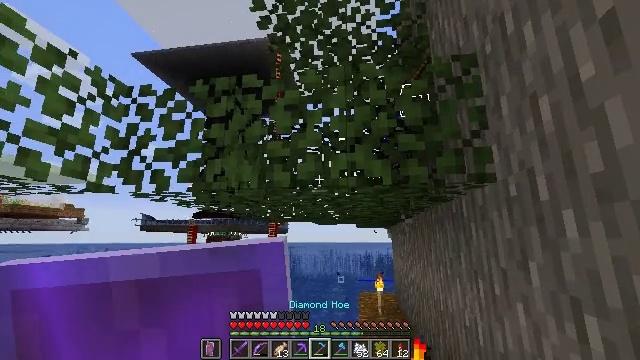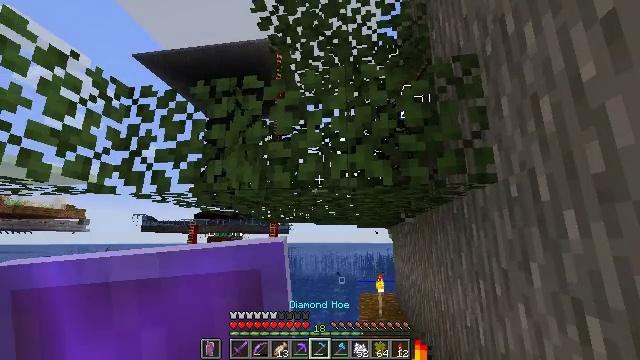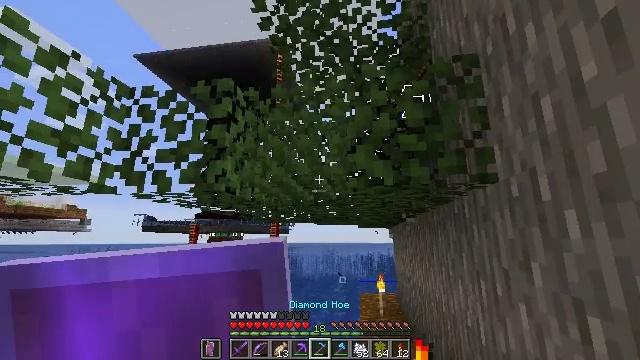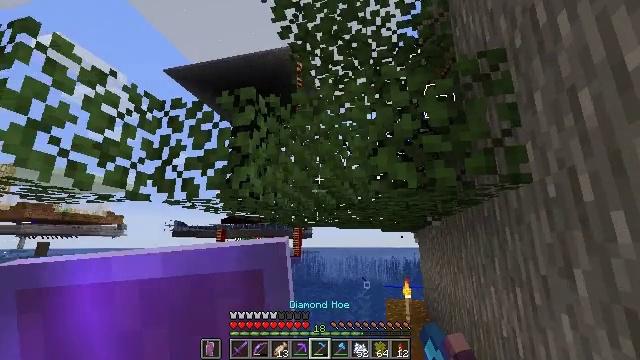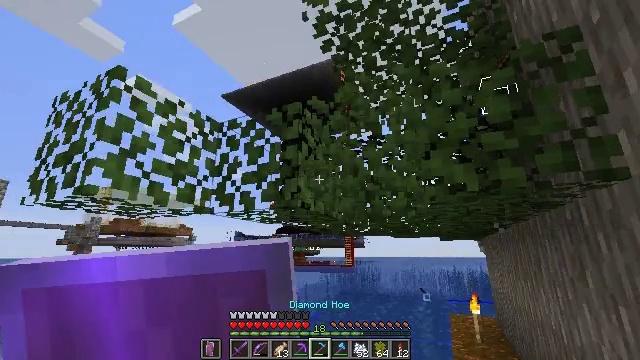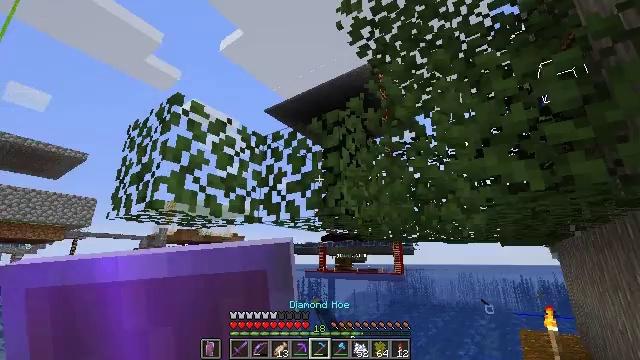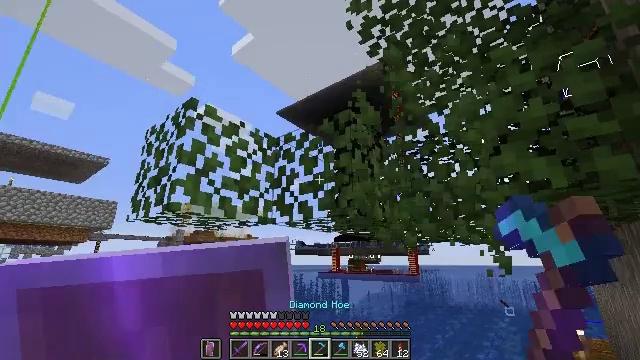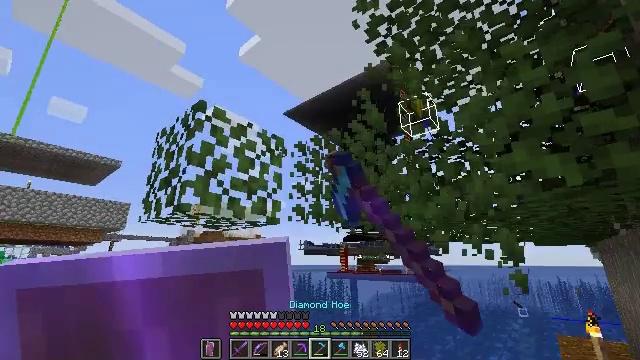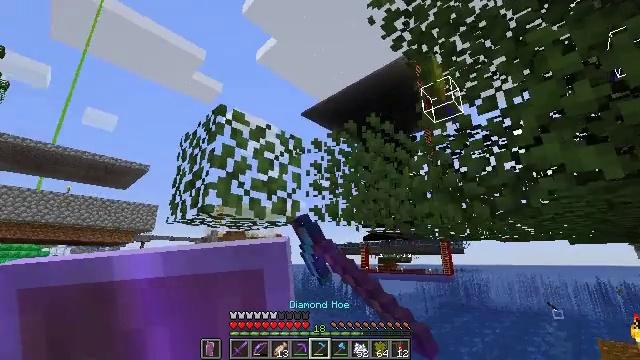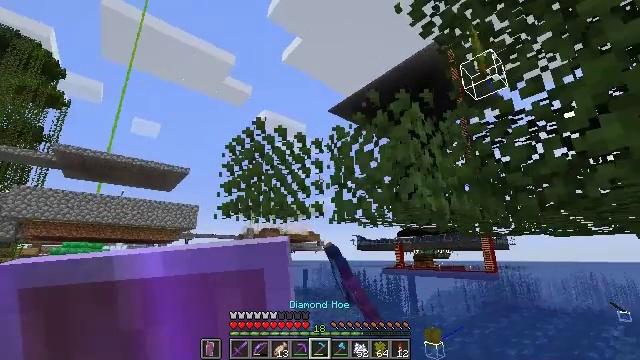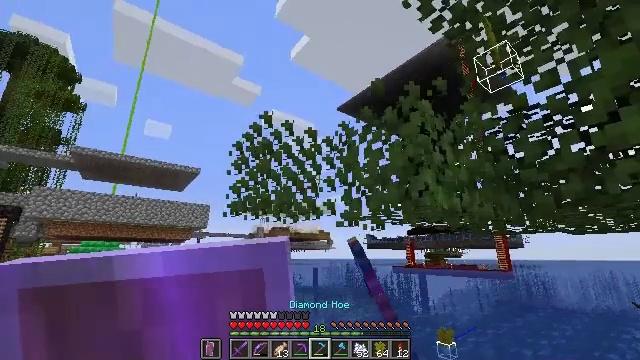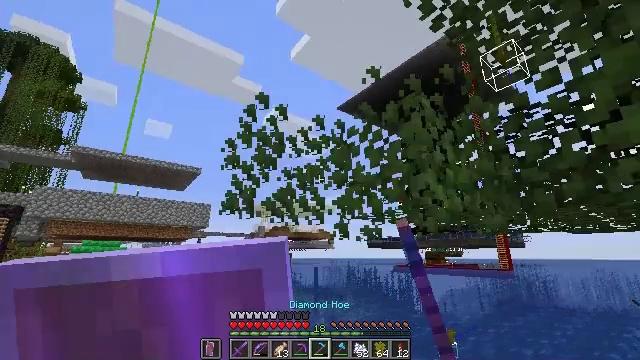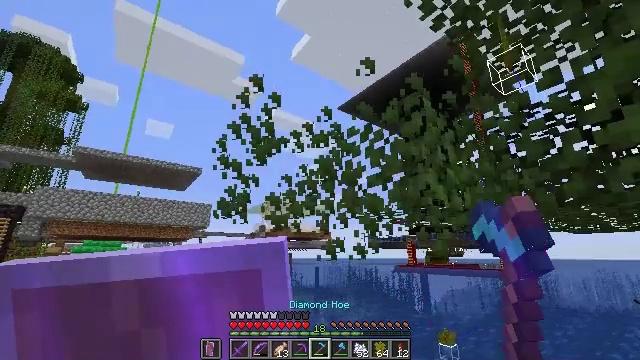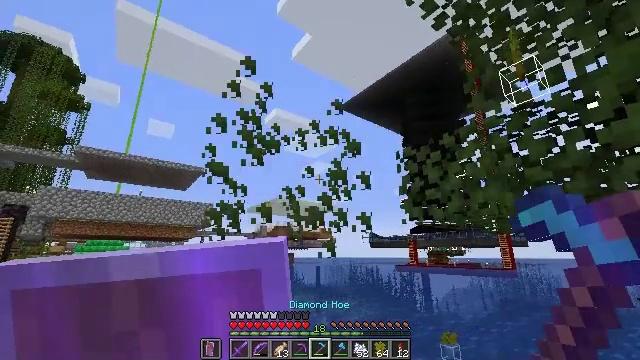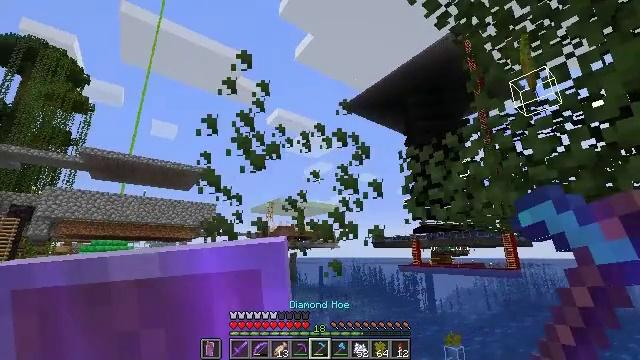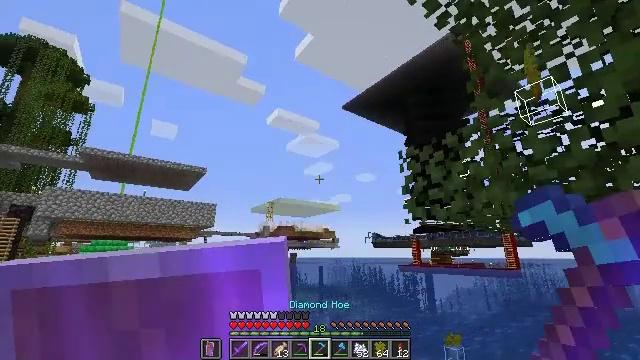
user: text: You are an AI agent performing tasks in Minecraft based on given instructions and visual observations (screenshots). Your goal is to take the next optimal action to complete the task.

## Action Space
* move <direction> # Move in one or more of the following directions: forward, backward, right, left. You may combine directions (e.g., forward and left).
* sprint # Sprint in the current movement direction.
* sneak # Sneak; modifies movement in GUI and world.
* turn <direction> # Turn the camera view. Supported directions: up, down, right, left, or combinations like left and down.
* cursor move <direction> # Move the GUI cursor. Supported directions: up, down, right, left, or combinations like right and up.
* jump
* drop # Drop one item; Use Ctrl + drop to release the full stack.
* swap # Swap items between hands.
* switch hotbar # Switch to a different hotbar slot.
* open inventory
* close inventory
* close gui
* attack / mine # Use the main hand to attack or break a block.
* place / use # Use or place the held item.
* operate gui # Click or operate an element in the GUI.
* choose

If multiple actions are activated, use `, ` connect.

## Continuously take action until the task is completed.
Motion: motion action
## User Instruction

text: Harvest acacia leaves with your hand or a tool.
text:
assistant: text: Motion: no_op
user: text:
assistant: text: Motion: attack / mine
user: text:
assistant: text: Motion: turn left, attack / mine
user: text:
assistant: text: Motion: turn left and up, attack / mine
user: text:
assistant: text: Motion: turn left and up, attack / mine
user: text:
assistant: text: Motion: turn left, attack / mine
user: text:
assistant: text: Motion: turn left, attack / mine
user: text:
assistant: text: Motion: turn left, attack / mine
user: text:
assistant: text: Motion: turn left, attack / mine
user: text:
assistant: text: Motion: turn left, attack / mine
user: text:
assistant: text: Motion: attack / mine
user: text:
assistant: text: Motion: attack / mine
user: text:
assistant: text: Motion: attack / mine
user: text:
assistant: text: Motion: attack / mine
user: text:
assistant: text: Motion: attack / mine
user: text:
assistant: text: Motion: move right, attack / mine
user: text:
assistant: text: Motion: move right, turn right, attack / mine
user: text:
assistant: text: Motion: move right, turn right, attack / mine
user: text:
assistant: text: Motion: move right, turn right, attack / mine
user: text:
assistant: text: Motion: move forward and move right, attack / mine
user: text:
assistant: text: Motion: move forward, turn left and up, attack / mine
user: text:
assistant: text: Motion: move forward, turn left and up, attack / mine
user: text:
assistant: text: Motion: turn left and up, attack / mine
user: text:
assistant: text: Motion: turn up, attack / mine
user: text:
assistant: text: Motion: turn up, attack / mine
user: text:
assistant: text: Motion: turn right and up, attack / mine
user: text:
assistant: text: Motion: turn left and up, attack / mine
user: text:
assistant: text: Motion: turn up, attack / mine
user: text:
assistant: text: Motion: turn up, attack / mine
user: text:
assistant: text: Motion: attack / mine